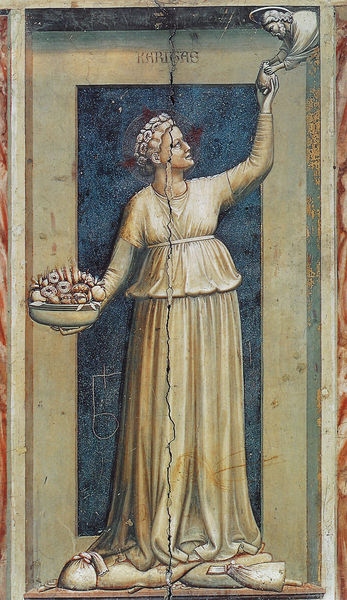
Titel: Arenakapelle / Scrovegni-Kapelle
Künstler: Giotto di Bondone
Standort: Padua, Arenakapelle (EU - I - Venetien)
Schlagwörter: blau, gemälde, gott, hand, mann, frau, grau, kleid, mund, tür, weiss, gürtel, obst, rot, beige, bart, band, falten, rahmen, schale, schüssel, stehen, bild, boden, gewand, krone, locken, renaissance, sack, engel, früchte, vase, relief, schrift, italien, säcke, grisaille, blue, essen, belt, dress, face, hair, lady, painting, portrait, robe, woman, inschrift, wandmalerei, flowers, gown, oben, nahrung, rechteck, religion, steht, geben, allegorie, kranz, rom, heiligenschein, gebäck, flower, christus, jesus, antik, angel, apple, food, fruit, heaven, man, rocks, stone, mittelalter, head, orange, sand, heiliger, feet, stand, heilige, muschel, fresko, drawing, wandbild, heiland, saint, christentum, fresco, sculpture, statue, römisch, urn, riss, nehmen, basket, toga, square, hips, lebensmittel, wandfresko, god, goddess, glorie, figure, gaben, linear, caritas, doorway, hold, nächstenliebe, mural, bowl, broken, greece, halo, reach, gift, fruits, holy, bags, frau stehend, rm, pear, tunic, smock, charity, scratch, giotto, crack, grecian, offer, sacks, arena kapelle, karitas, sandbag, cracked, sharing, virtue, linearcracked, skit, sait, provision, grössenunterschied, gitto, kartasis, margaret